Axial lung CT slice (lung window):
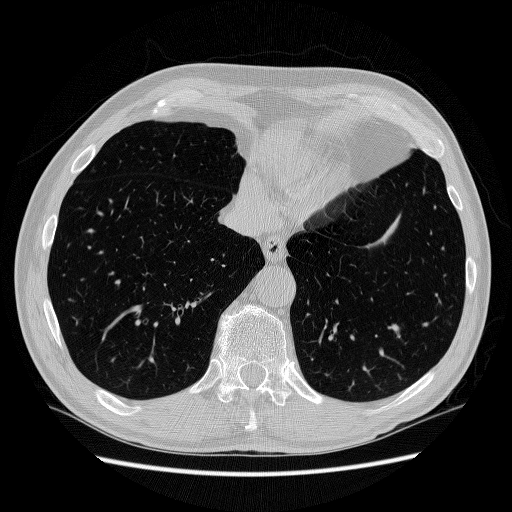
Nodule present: no